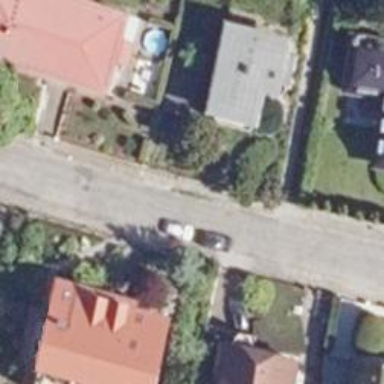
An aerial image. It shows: Residential road with flattened cobblestone surface.